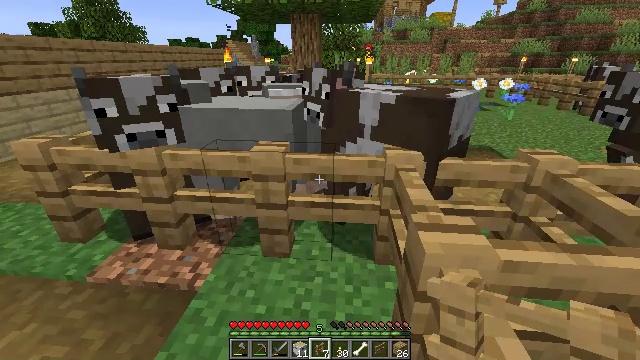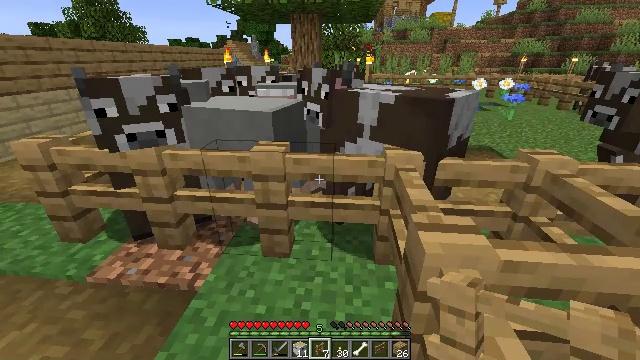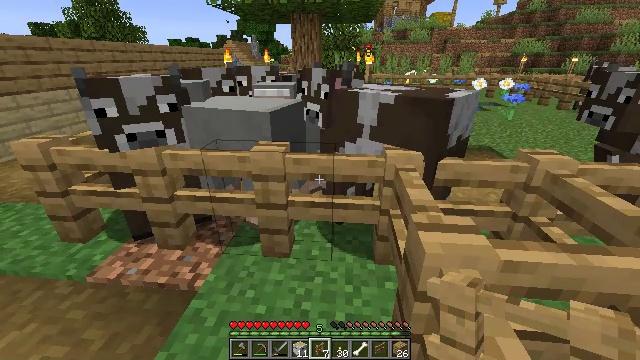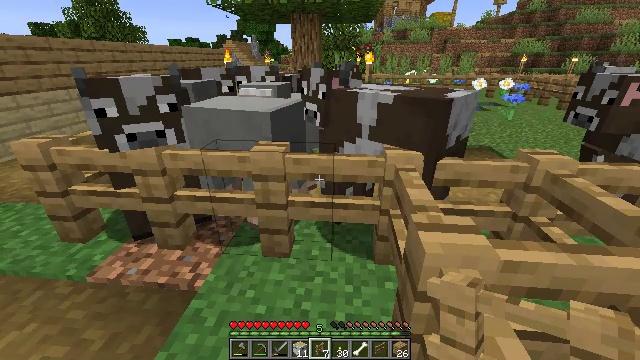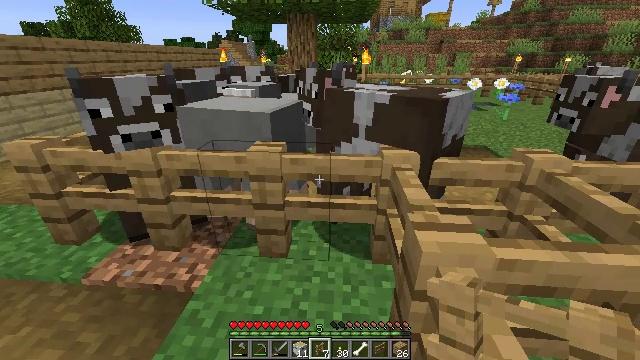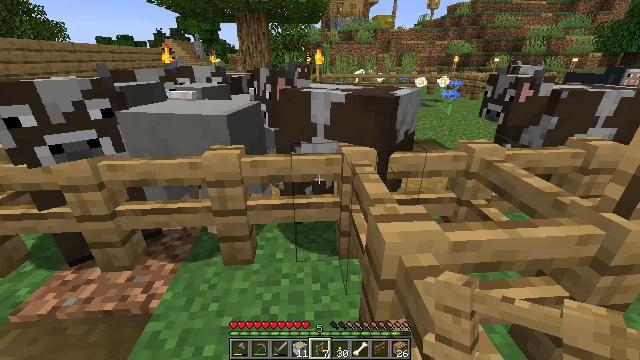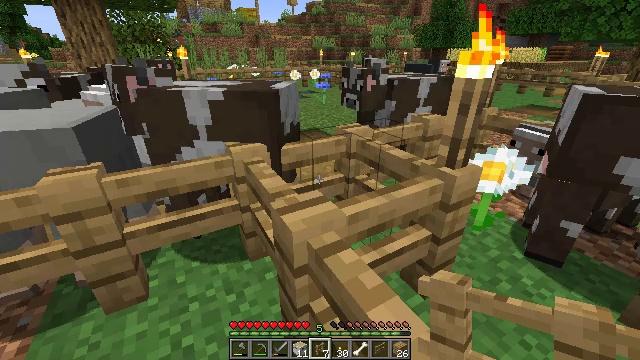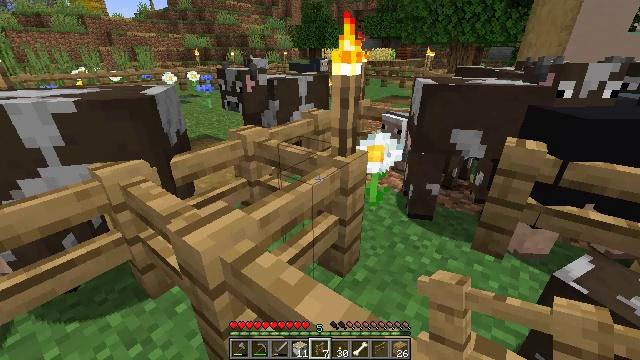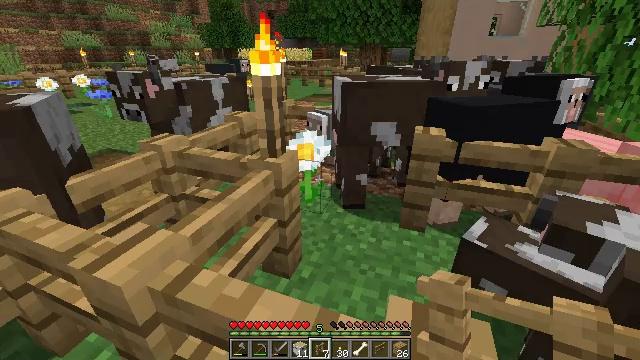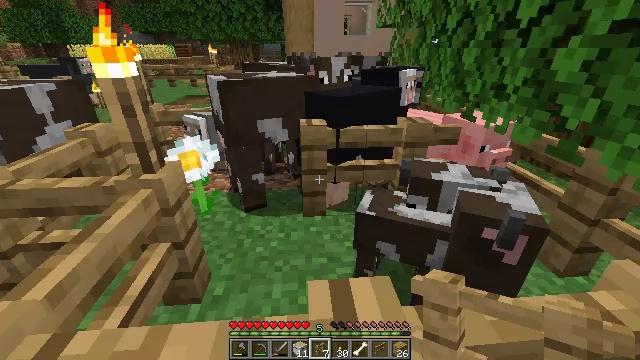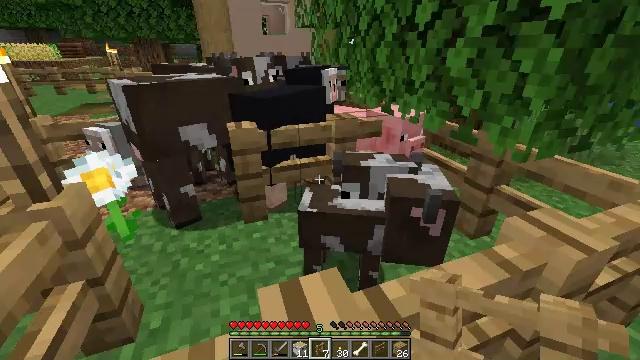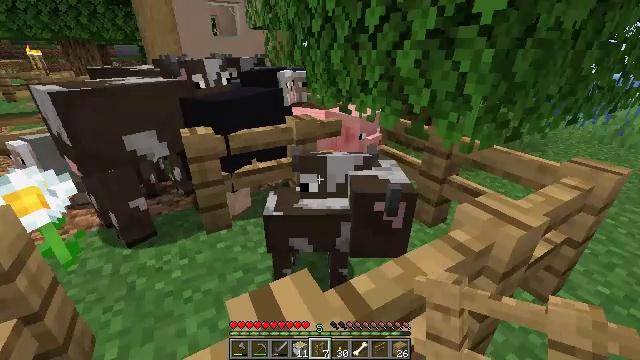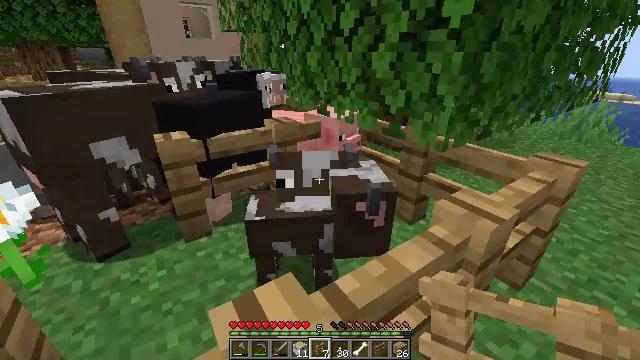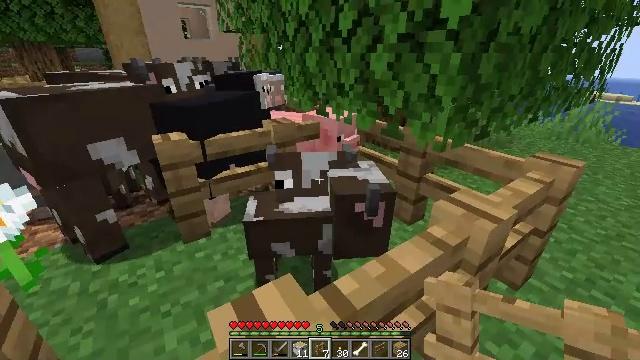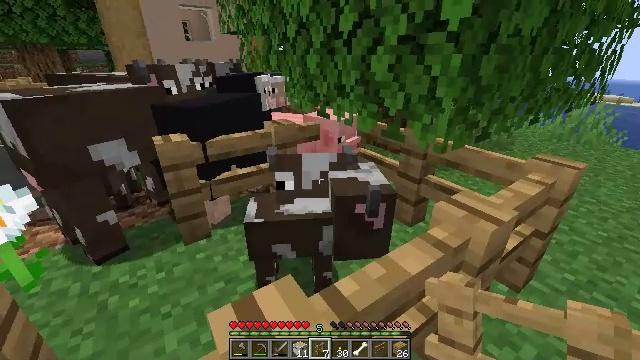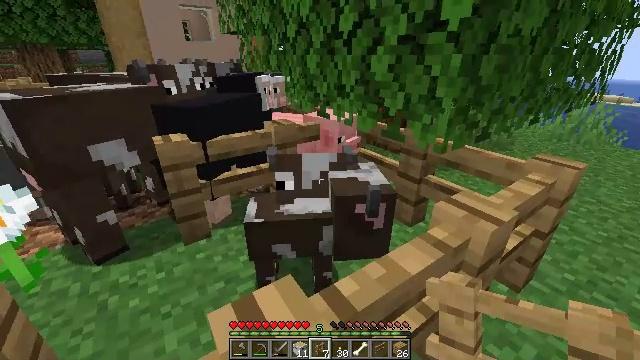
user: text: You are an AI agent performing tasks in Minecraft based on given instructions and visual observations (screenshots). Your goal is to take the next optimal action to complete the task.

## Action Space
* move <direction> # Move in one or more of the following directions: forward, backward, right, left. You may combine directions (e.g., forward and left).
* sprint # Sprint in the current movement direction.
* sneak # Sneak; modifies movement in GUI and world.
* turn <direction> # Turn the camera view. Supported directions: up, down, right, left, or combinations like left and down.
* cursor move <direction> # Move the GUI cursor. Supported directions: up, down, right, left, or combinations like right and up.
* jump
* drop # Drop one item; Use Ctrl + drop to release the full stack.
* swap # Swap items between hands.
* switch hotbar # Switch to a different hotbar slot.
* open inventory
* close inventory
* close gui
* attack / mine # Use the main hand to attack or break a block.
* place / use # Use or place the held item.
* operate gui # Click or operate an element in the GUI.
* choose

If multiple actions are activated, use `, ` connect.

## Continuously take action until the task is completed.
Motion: motion action
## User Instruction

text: Gather the oak fence pieces.
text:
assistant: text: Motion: no_op
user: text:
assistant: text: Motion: no_op
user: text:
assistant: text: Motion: no_op
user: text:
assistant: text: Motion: no_op
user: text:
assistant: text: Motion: turn right
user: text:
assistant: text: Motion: turn right and down
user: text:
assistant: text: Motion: turn right
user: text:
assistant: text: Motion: turn right
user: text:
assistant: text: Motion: turn right
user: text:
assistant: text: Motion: turn right
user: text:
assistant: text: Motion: turn right
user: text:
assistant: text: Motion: turn right
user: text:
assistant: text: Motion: no_op
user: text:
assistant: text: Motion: no_op
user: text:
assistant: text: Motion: no_op
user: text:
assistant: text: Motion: no_op
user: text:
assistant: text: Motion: no_op
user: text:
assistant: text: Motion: no_op
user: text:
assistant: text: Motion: no_op
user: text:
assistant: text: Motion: no_op
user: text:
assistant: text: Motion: no_op
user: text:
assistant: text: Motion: no_op
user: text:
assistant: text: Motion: no_op
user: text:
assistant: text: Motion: no_op
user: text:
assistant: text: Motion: no_op
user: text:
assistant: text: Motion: no_op
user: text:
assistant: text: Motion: no_op
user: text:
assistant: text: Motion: turn left
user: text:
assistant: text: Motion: turn left
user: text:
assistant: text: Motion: turn left